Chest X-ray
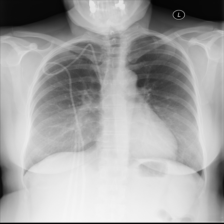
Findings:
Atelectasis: negative
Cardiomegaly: negative
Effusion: negative
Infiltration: negative
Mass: negative
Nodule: negative
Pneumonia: negative
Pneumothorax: negative
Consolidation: negative
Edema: negative
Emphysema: negative
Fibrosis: negative
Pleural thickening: negative
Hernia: negative